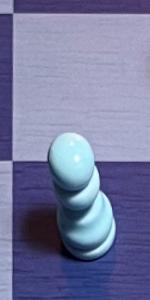
Label: Pawn_White